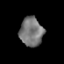
Tissue: prostate
Cell type: T cells
Senescence score: 0.2752
Nuclear area (px): 659
Mean DAPI intensity: 119.578